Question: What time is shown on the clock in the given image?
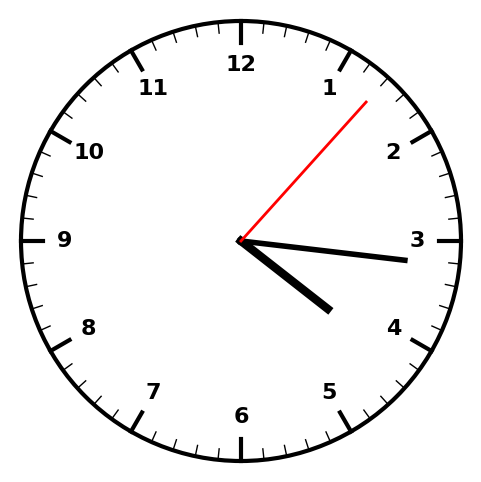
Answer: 04:16:07